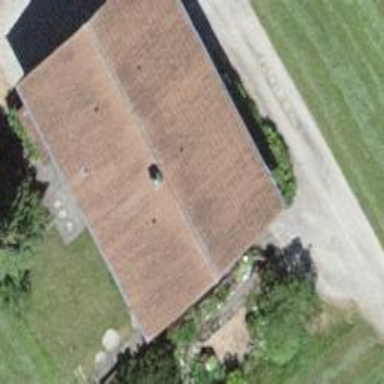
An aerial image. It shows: Farm building.